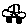
Label: car